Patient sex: M
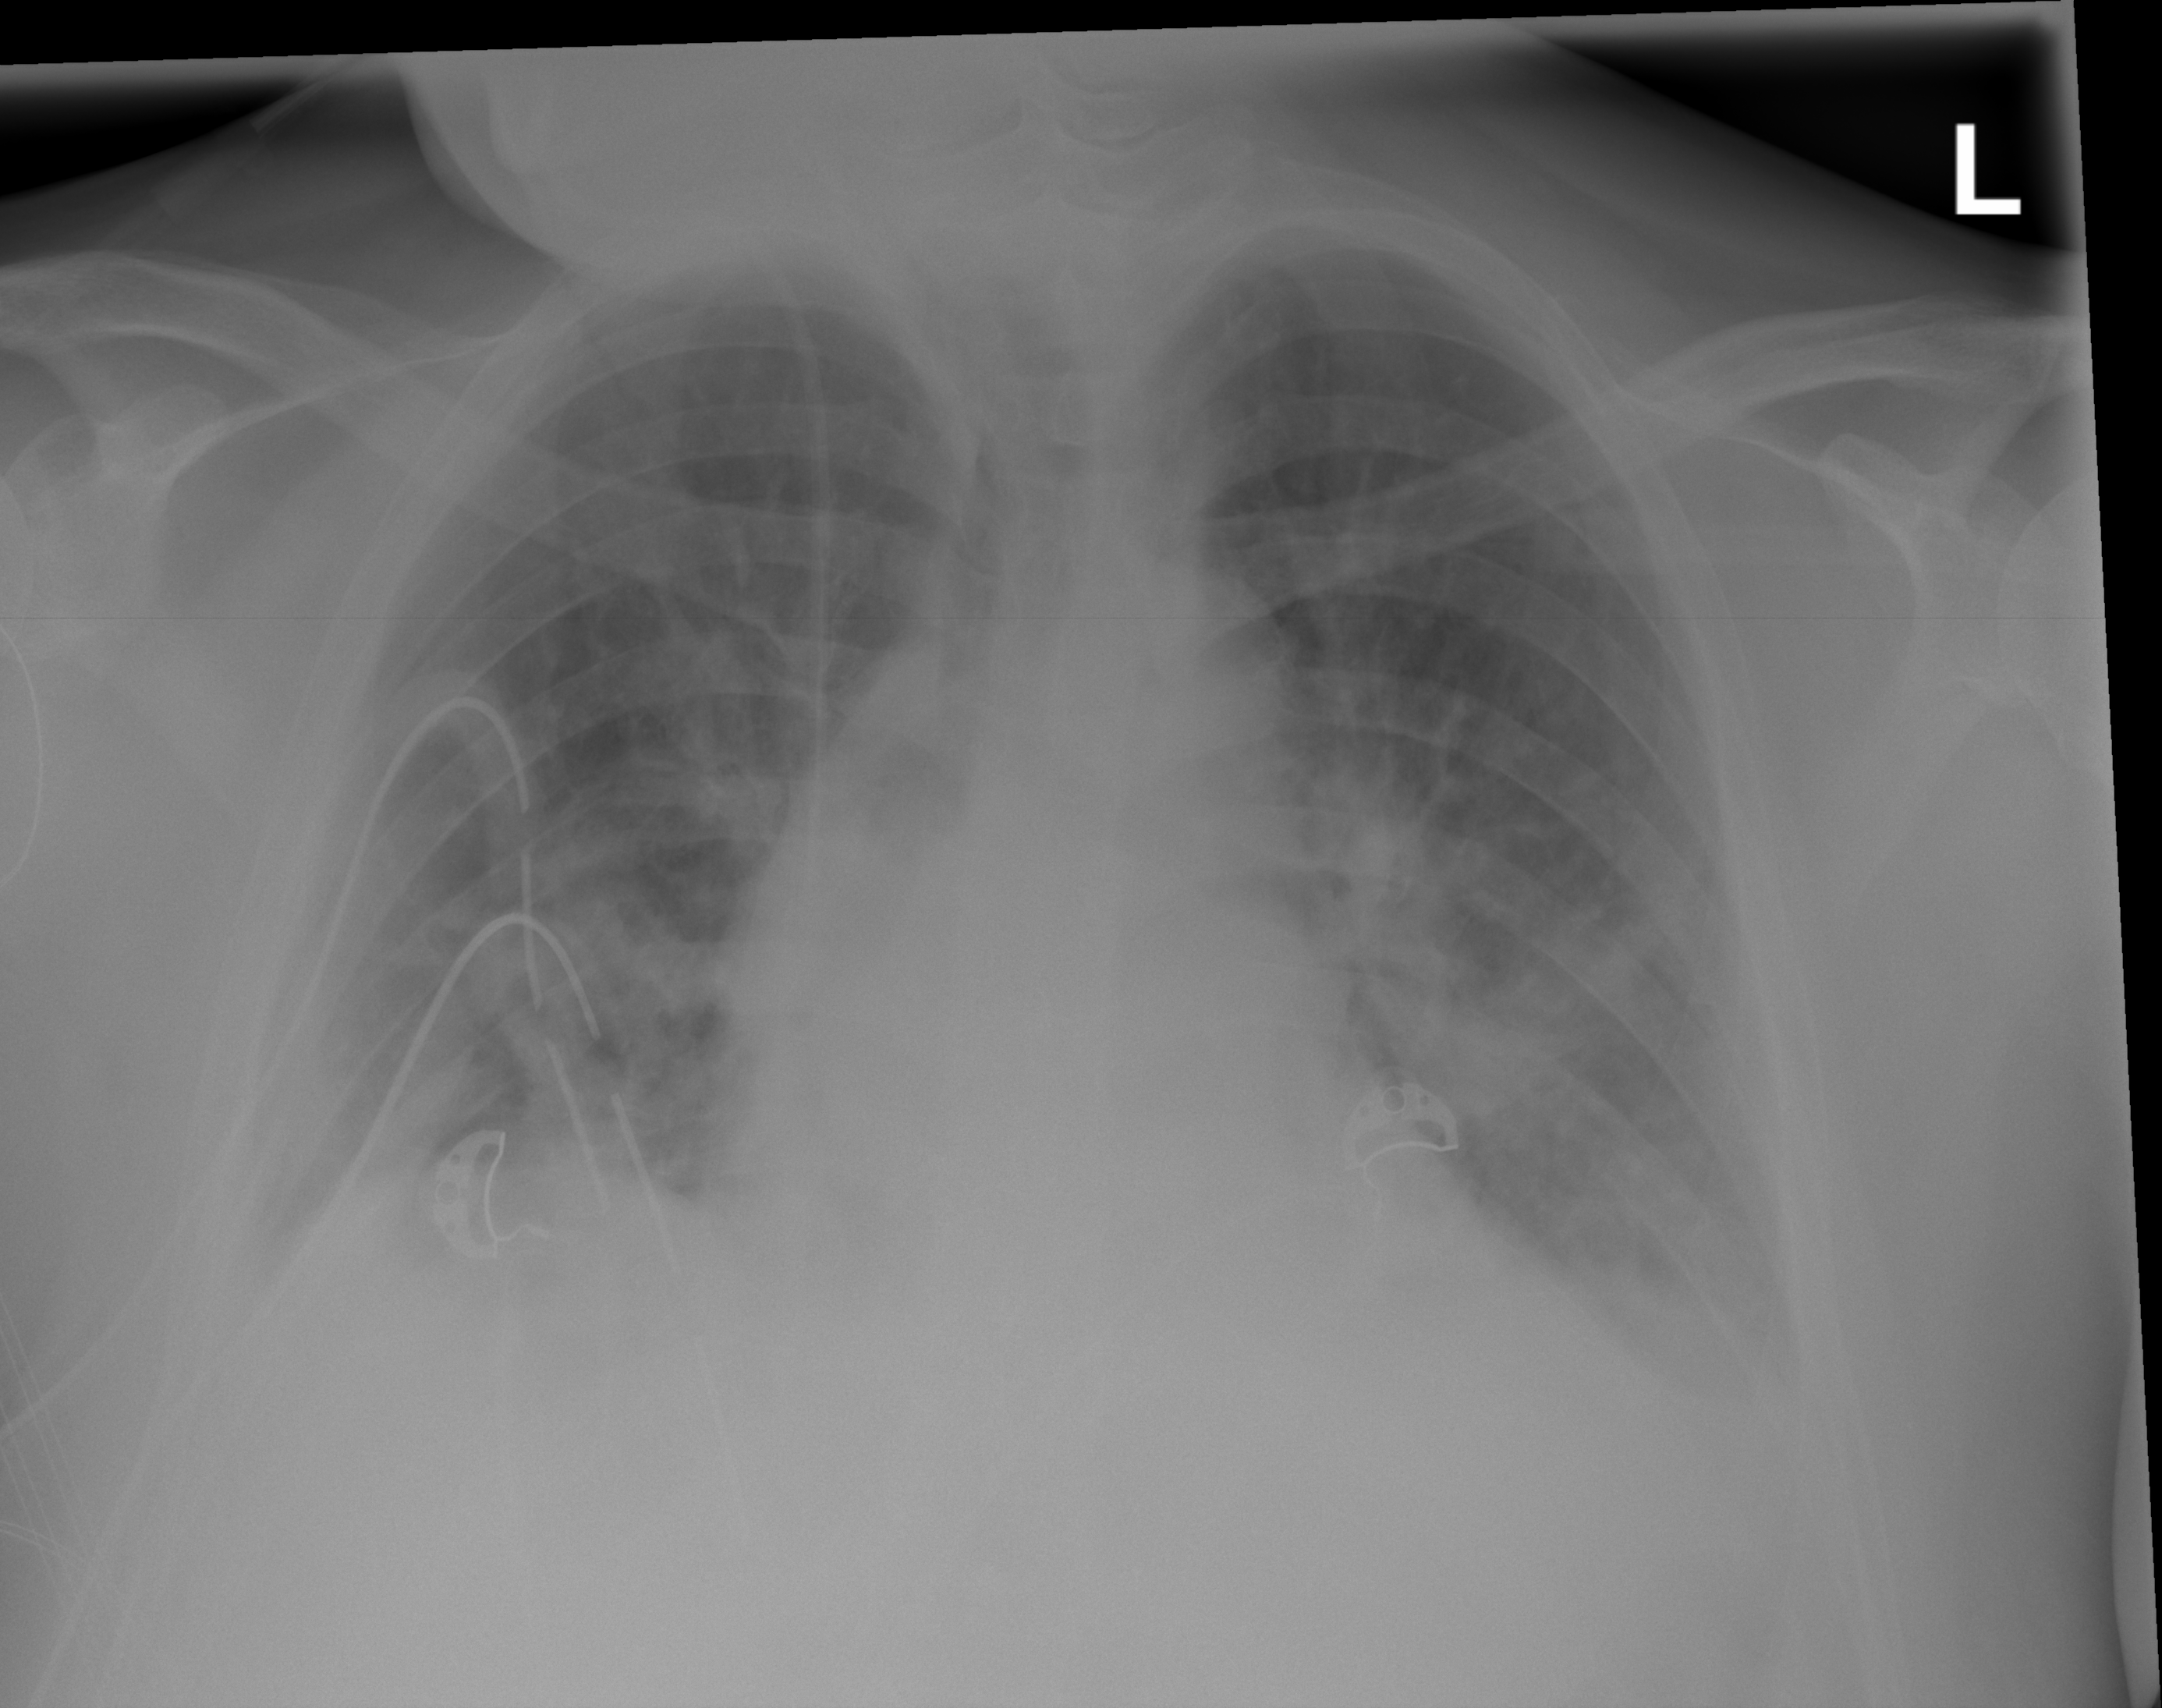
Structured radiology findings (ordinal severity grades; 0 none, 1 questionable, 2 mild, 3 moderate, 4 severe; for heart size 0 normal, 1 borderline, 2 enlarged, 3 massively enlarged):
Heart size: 1
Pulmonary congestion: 2
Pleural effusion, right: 1
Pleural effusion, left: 2
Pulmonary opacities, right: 2
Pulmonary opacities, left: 2
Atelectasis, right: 2
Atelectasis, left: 2